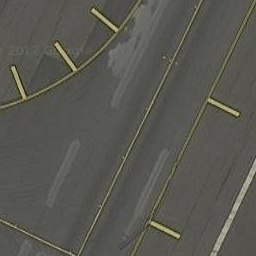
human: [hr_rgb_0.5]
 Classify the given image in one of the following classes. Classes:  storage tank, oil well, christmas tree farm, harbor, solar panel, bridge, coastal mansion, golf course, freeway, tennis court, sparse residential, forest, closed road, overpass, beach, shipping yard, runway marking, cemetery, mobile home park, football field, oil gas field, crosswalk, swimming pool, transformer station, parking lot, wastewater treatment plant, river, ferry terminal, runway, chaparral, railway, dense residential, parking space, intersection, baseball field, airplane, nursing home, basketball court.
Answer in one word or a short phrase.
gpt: runway marking